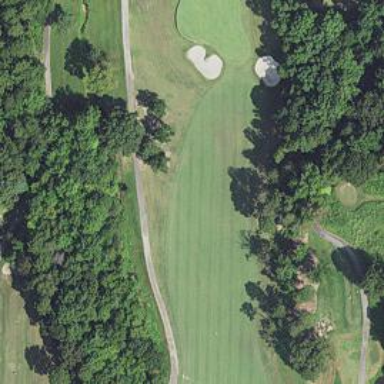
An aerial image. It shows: Path for both road and golf.